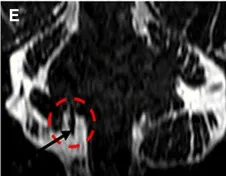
Three-dimensional T2-weighted images. Demonstrating the AICA. Black arrow).
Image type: radiology (mri)